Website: lowes
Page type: receipt
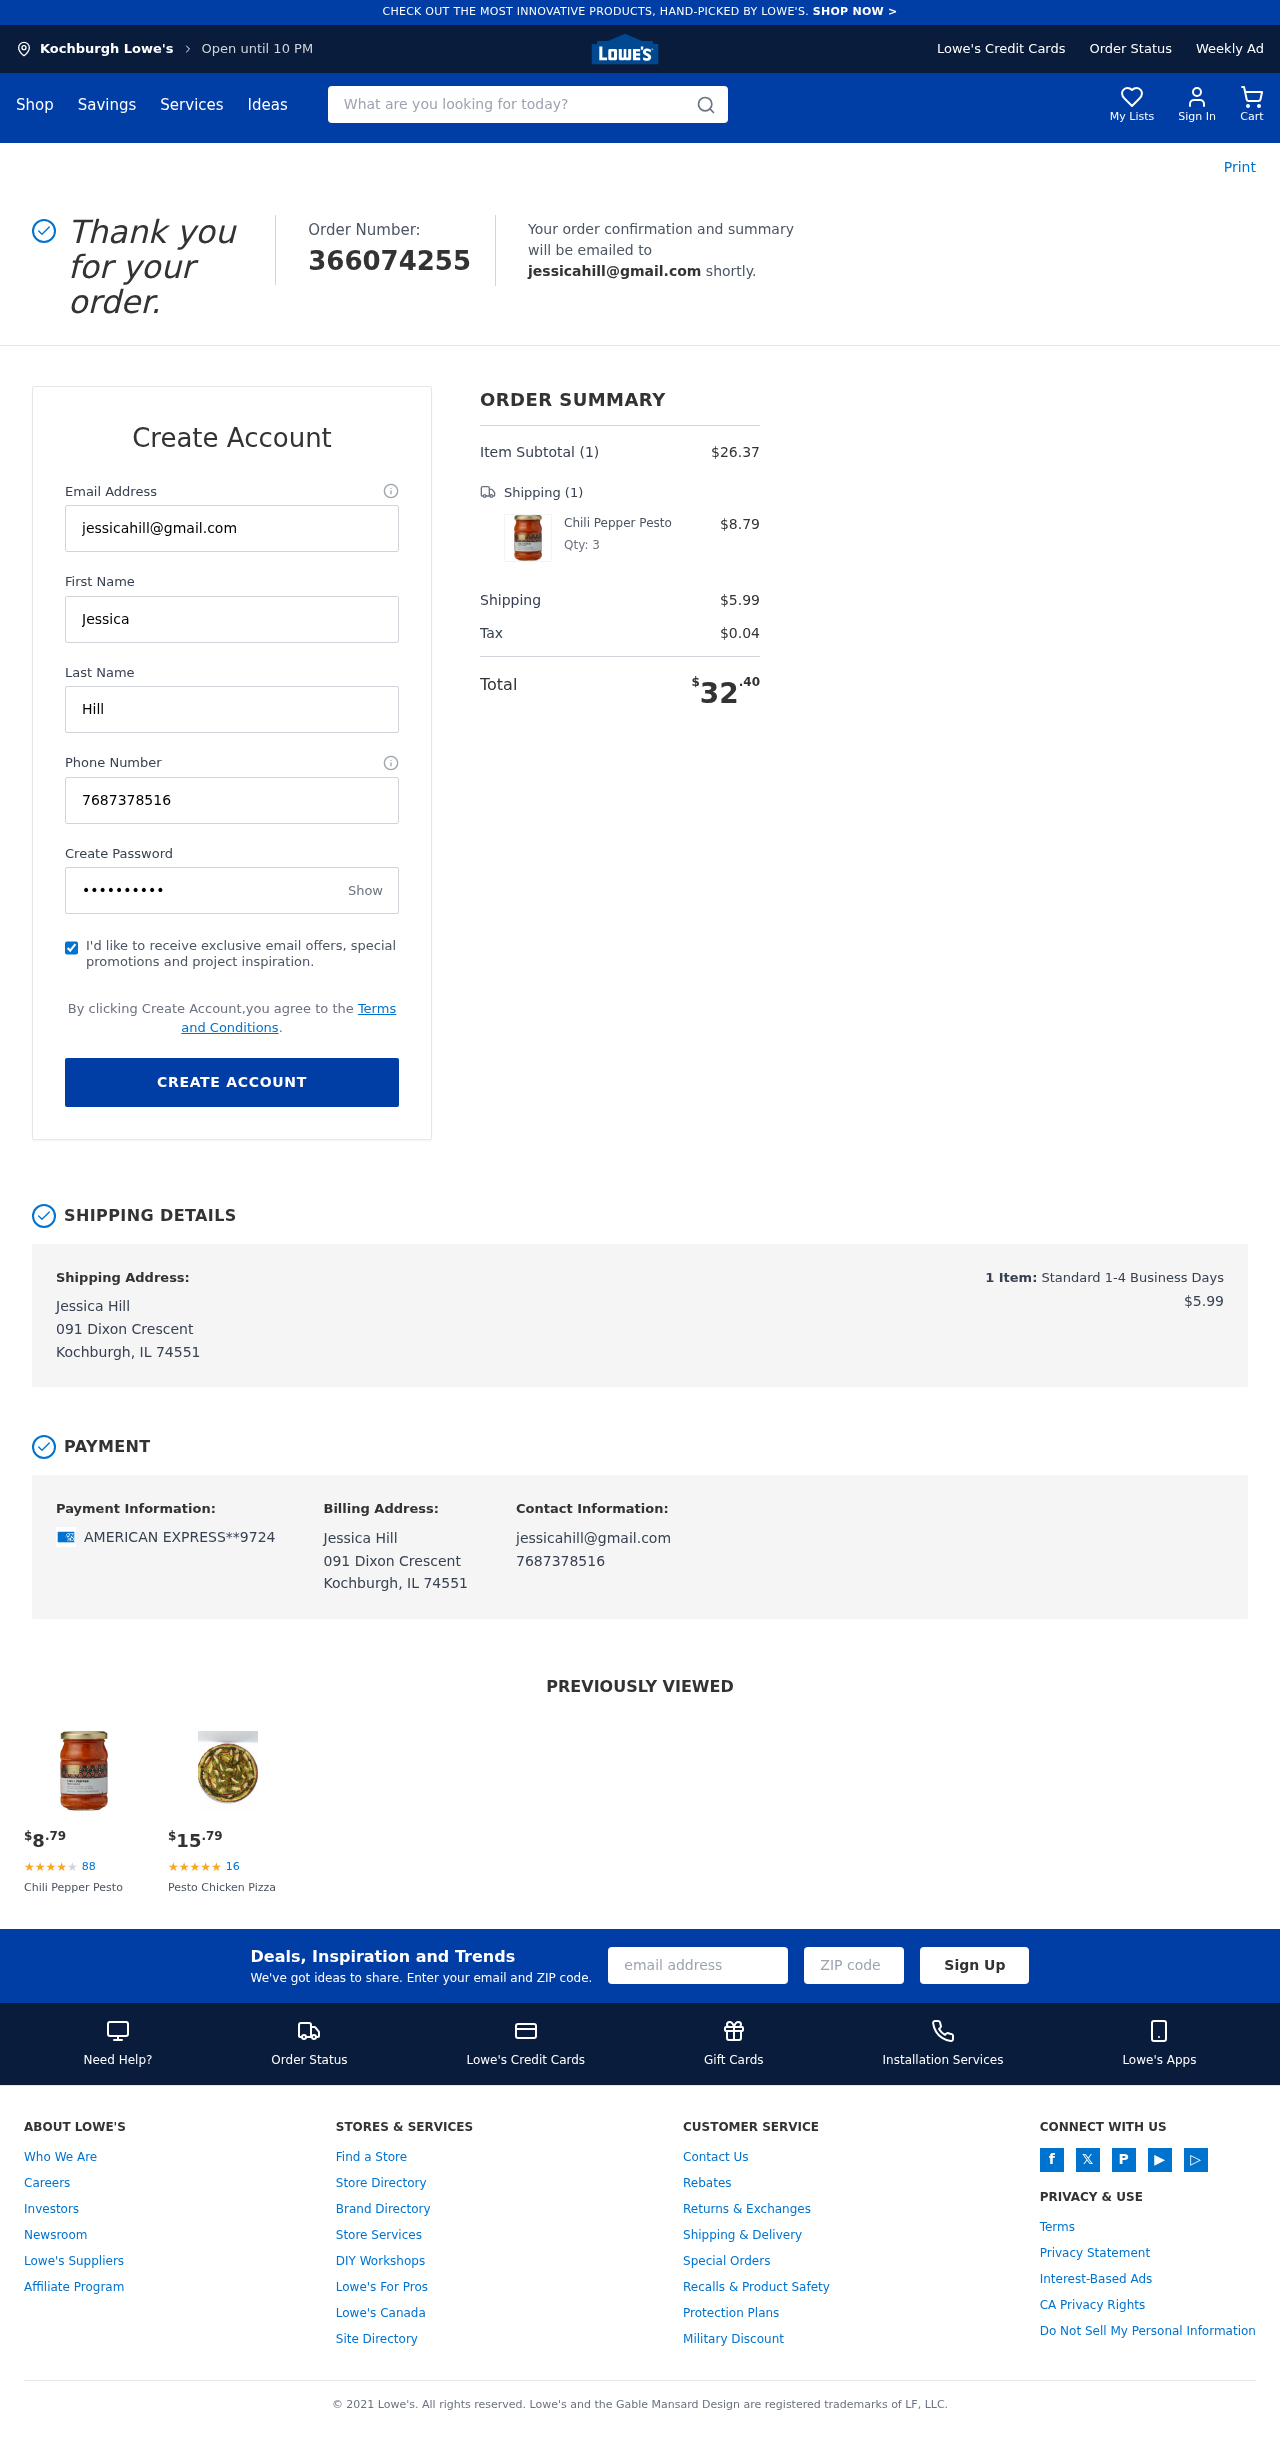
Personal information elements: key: PII_CARD_LAST4
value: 9724
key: PII_CARD_TYPE
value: AMERICAN EXPRESS
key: PII_CITY
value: Kochburgh
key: PII_EMAIL
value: jessicahill@gmail.com
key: PII_FULLNAME
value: Jessica Hill
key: PII_PHONE
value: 7687378516
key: PII_STREET
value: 091 Dixon Crescent
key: PII_FIRSTNAME
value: Jessica
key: PII_LASTNAME
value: Hill
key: PII_CITY_STATE_ZIP
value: Kochburgh, IL 74551
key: PII_FULLNAME2
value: Jessica Hill
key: PII_FULLNAME3
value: Jessica Hill
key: PII_FIRSTNAME2
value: Jessica
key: PII_FIRSTNAME3
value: Jessica
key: PII_LASTNAME2
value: Hill
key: PII_LASTNAME3
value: Hill
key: PII_FIRSTNAME_DERIVED
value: Jessica
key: PII_LASTNAME_DERIVED
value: Hill
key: PII_FULLNAME_DERIVED
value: Jessica Hill
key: PII_NAME_FULL_DERIVED
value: Jessica Hill
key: PII_POSTCODE
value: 74551
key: PII_STATE_ABBR
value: IL
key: PII_POSTCODE_FULL
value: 74551
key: PII_CITY_STATE
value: Kochburgh, IL
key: PII_POSTCODE_NUMERIC
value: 74551
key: PII_EMAIL2
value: jessicahill@gmail.com
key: PII_EMAIL3
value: jessicahill@gmail.com
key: PII_PHONE_LINE
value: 8516
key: PII_PHONE_SUFFIX
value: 8516
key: PII_PHONE2
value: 7687378516
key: PII_PHONE3
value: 7687378516
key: PII_PHONE_NUMERIC
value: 7687378516
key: PII_PHONE_LINE_NUMERIC
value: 8516
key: PII_PHONE_SUFFIX_NUMERIC
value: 8516
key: PII_PHONE2_NUMERIC
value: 7687378516
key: PII_PHONE3_NUMERIC
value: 7687378516
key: PII_PHONE_DIGITS
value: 7687378516
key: PII_PHONE_LAST4
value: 8516
Product elements: key: PRODUCT1_NAME
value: Chili Pepper Pesto
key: PRODUCT1_PRICE
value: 8.79
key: PRODUCT1_QUANTITY
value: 3
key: PRODUCT2_NAME
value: Pesto Chicken Pizza
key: PRODUCT2_NUM_RATINGS
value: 16
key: PRODUCT2_PRICE
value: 15.79
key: PRODUCT1_PRICE2
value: $8.79
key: PRODUCT1_RATING2
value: ★
★
★
★
★
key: PRODUCT1_NUM_RATINGS2
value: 88
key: PRODUCT1_NAME2
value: Chili Pepper Pesto
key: PRODUCT2_RATING
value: ★
★
★
★
★
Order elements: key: ORDER_ID
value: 366074255
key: ORDER_NUM_ITEMS
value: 1
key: ORDER_SUBTOTAL
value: $26.37
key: ORDER_NUM_ITEMS2
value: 1
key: ORDER_SHIPPING_COST
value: $5.99
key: ORDER_TAX
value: $0.04
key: ORDER_TOTAL
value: $32.40
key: ORDER_NUM_ITEMS3
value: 1
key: ORDER_SHIPPING_COST2
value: $5.99
Search elements: key: HEADER_SEARCH
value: What are you looking for today?